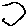
Label: hexagon